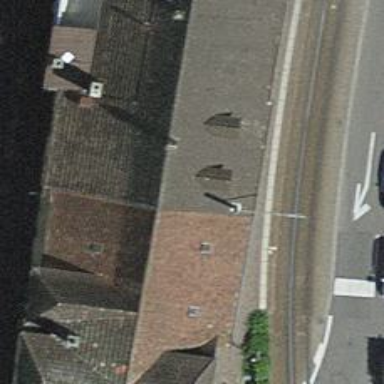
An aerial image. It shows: Pub.